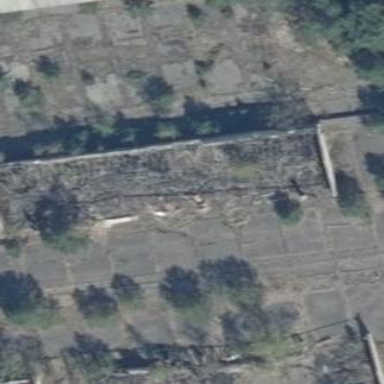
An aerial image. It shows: Collapsed building.